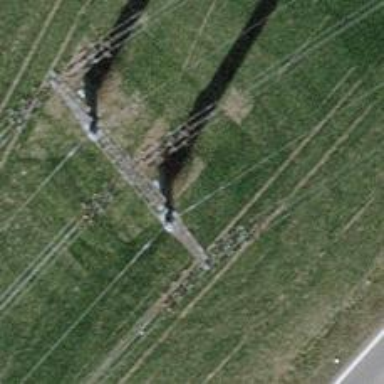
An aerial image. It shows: Power line in the image.